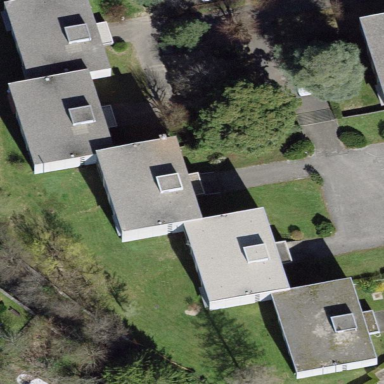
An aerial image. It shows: Building with apartments and flat roof.